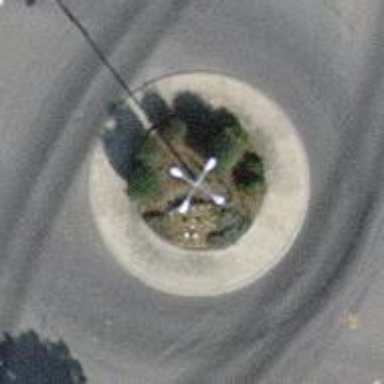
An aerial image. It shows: Secondary road with asphalt surface leading to roundabout.